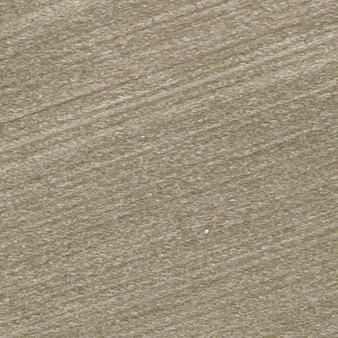
Label: other